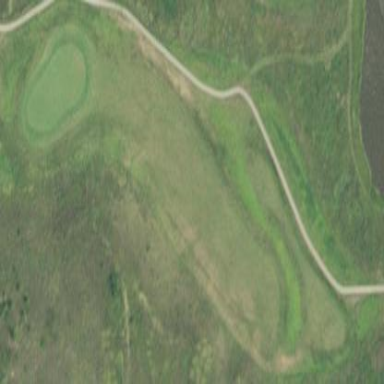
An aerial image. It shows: Rough area on grassy golf course.